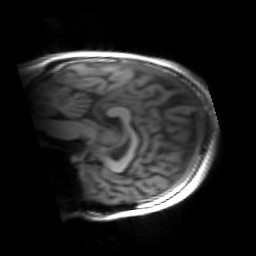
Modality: inplaneT1
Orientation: sagittal
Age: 22
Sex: male
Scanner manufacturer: siemens
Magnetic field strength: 3 T
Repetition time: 1.2 s
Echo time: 0.00251 s